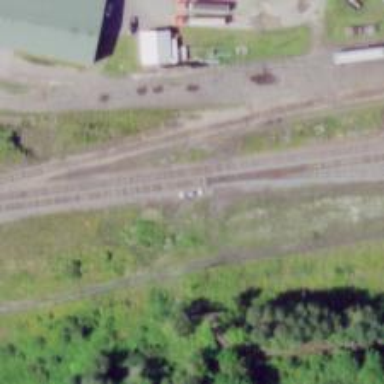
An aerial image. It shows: Abandoned railway.